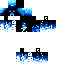
A male skeleton skin with dark skin, wearing brown helmet dressed in a blue armor chest and blue pants, featuring a closed mouth.